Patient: sex M, age 66
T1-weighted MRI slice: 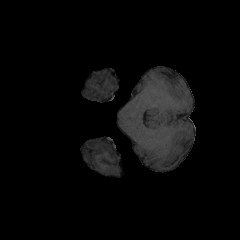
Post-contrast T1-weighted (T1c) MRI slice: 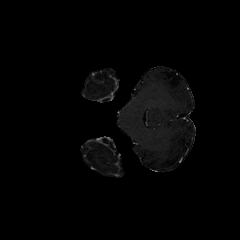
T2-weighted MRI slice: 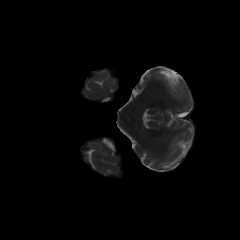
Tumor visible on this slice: no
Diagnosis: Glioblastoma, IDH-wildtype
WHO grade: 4